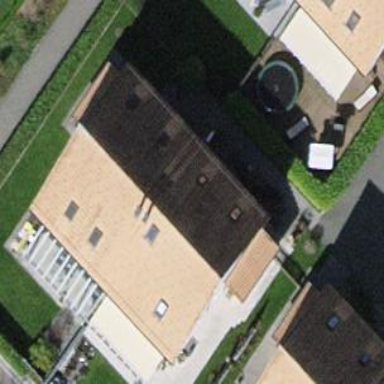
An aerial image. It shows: Terrace building.